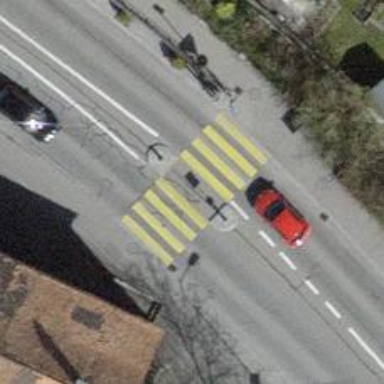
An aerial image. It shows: Uncontrolled zebra crossing with zebra markings.